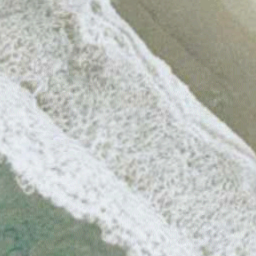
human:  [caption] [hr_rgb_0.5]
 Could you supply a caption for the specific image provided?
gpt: The waves slapping a white sand beach over and over again .

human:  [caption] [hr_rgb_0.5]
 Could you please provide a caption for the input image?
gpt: The waves violently slapping a white sand beach over and over again .

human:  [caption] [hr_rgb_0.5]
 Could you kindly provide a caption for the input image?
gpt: The waves come over again and again to the sand beach and throw up white foam .

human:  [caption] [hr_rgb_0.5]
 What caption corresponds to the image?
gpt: The waves slapping a white sand beach .

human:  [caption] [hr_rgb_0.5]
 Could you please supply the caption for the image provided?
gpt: This is a beach with blue sea and sand .